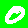
Digit: 0